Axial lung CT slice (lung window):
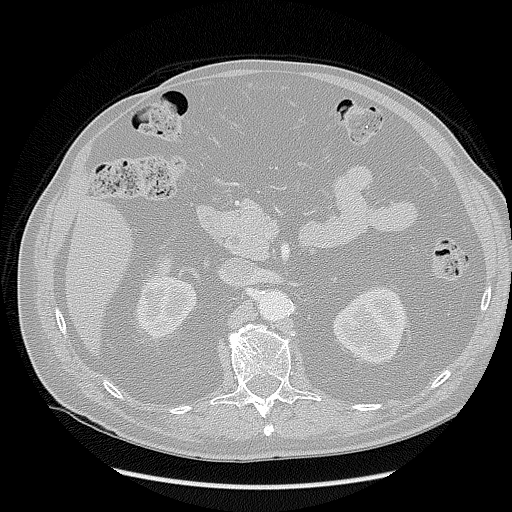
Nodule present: no